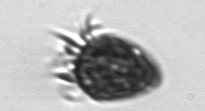
Label: Ciliophora